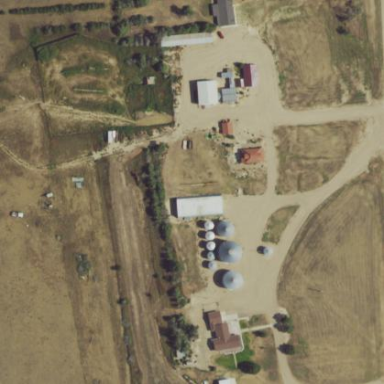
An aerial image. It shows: Farmyard area.